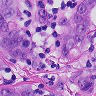
Metastatic tissue present: yes